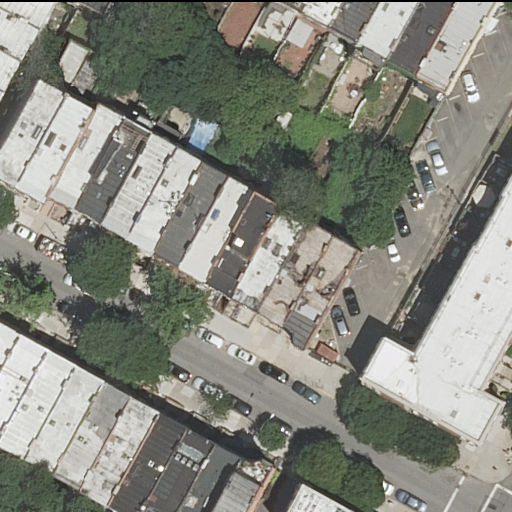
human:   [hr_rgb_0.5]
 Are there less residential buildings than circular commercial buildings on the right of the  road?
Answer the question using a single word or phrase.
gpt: no

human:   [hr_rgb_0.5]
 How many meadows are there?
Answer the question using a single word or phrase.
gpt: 0

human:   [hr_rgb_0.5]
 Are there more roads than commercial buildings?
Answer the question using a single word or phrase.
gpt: yes

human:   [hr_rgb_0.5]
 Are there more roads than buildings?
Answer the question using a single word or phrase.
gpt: no

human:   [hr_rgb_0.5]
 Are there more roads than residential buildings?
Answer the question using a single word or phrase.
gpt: no

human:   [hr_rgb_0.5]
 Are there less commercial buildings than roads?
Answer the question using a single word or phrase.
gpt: yes

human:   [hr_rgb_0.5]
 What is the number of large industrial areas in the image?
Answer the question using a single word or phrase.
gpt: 0

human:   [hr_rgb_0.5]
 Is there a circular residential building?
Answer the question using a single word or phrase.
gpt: no

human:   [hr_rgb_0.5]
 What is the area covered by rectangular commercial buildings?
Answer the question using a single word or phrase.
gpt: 0m2

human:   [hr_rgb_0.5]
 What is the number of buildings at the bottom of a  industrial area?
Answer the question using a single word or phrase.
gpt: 0

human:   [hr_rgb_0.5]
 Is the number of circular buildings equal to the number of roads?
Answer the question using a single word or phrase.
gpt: no

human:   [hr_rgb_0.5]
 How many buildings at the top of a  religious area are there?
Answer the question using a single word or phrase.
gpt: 0

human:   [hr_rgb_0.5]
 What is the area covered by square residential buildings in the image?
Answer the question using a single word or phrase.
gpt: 0m2

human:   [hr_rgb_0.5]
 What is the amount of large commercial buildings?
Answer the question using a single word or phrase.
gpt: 0

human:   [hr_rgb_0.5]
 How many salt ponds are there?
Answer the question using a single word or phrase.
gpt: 0

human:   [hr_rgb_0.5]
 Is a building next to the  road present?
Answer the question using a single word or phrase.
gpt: yes

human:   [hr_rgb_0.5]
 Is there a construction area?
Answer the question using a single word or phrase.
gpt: no

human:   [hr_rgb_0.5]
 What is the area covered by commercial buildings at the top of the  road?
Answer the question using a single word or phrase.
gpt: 0m2

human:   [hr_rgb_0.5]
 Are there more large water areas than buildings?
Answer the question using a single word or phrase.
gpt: no

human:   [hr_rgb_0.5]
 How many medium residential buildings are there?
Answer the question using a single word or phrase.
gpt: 23

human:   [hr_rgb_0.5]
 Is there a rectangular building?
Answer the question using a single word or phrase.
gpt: yes

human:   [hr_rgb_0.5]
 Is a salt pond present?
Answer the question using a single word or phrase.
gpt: no

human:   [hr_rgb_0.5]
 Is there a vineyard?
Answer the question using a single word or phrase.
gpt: no

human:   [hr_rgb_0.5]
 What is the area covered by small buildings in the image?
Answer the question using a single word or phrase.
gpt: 666m2

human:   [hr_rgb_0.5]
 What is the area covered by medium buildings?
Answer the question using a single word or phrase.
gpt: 3181m2

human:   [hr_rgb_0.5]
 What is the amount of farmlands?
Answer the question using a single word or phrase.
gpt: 0

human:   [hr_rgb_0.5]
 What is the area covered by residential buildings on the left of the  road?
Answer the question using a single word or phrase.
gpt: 1840m2

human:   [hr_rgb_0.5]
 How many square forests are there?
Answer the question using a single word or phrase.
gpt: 0

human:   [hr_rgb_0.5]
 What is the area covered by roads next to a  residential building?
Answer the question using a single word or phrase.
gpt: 0m2

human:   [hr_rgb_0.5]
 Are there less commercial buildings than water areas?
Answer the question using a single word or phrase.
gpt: no

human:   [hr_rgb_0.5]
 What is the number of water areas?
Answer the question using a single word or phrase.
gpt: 0

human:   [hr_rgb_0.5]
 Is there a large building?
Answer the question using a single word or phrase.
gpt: no

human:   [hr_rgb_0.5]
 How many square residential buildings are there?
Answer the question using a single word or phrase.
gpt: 0

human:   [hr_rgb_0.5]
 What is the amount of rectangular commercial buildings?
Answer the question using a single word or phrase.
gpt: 0

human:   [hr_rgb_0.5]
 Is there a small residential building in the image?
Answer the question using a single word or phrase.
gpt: yes

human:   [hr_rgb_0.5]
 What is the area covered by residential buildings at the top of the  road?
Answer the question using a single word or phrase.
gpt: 2328m2